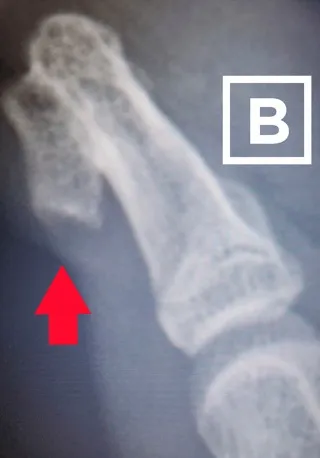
Anteroposterior and lateral X-ray views of the left hallux, showing the injury. Lateral X-ray of the left hallux, where we can observe an exophytic lesion with cortical and medullary continuity with the distal phalanx of the first toe.
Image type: radiology (x_ray)